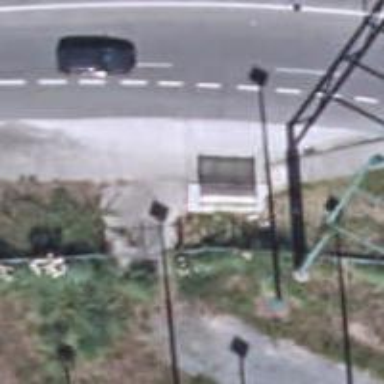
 serving as platform for public transportation."